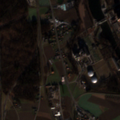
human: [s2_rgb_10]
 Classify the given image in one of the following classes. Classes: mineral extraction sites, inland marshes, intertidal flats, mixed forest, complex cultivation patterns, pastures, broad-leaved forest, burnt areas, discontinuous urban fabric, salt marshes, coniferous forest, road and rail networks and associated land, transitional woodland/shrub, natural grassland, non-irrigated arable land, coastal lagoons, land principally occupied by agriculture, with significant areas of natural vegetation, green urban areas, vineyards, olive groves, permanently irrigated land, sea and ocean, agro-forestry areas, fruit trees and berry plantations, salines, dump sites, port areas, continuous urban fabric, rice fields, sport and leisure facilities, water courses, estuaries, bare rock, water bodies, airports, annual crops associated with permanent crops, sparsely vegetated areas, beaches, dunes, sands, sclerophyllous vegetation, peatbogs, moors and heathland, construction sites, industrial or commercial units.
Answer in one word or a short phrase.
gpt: discontinuous urban fabric, industrial or commercial units, mineral extraction sites, non-irrigated arable land, mixed forest, water courses